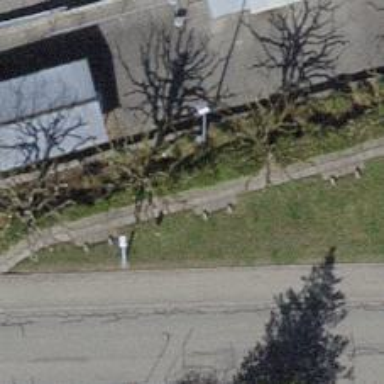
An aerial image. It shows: Bench.